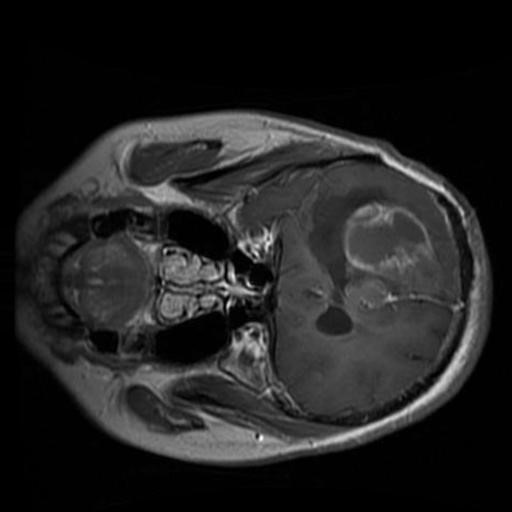
Label: brain_glioma